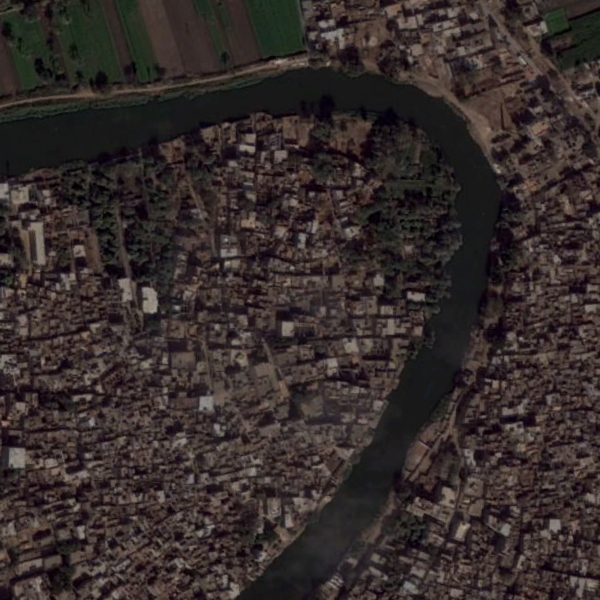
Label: River